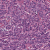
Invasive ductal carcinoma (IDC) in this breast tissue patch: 1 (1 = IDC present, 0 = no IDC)